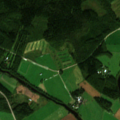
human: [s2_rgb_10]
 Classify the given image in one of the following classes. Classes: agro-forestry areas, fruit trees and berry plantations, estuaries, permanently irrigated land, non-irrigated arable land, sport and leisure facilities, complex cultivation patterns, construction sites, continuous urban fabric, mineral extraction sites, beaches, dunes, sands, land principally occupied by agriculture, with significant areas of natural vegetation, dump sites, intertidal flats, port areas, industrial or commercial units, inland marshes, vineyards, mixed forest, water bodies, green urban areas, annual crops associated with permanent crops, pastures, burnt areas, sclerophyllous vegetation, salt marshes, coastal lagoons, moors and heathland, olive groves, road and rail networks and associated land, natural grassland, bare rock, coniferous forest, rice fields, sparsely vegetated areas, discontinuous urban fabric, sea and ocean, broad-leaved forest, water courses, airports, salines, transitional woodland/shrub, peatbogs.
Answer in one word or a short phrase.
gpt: non-irrigated arable land, land principally occupied by agriculture, with significant areas of natural vegetation, coniferous forest, mixed forest, water bodies